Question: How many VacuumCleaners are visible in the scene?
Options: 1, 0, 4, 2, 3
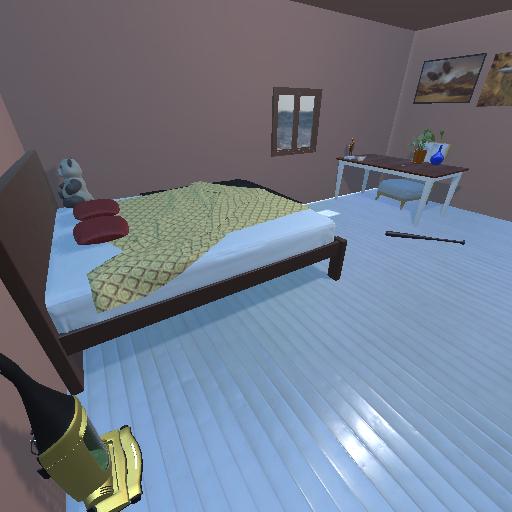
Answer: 1